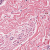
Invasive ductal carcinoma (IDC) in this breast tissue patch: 0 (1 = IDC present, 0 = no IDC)